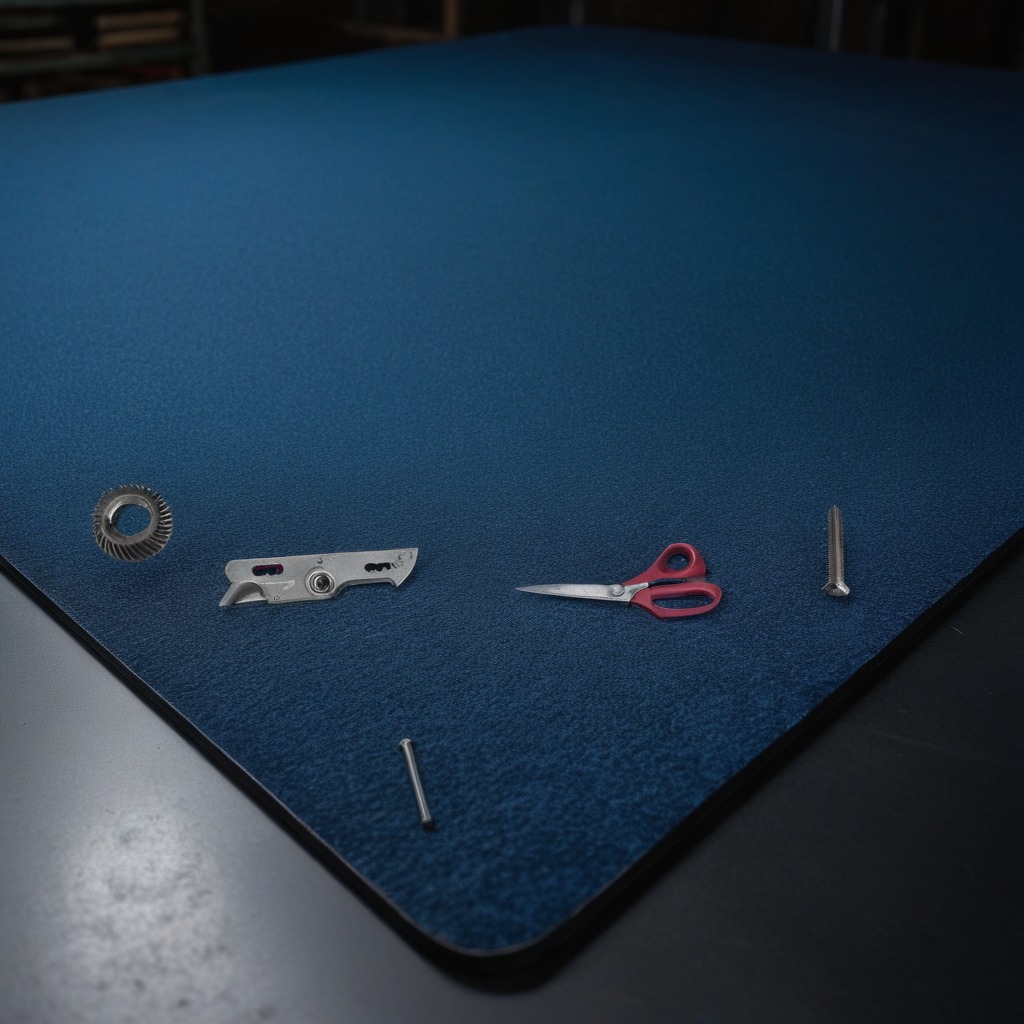
A gear with teeth, a knife, a screw, an iron nail and a pair of scissors are lying on a clean granite tabletop inside a workshop at night.